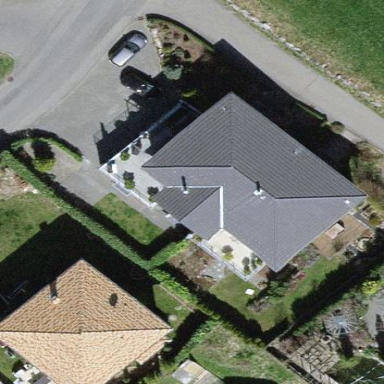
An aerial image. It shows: Detached building.